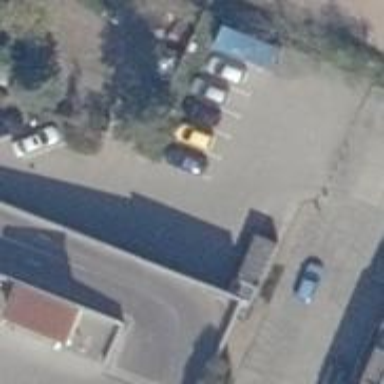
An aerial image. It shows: Service road with diagonal left parking spaces.